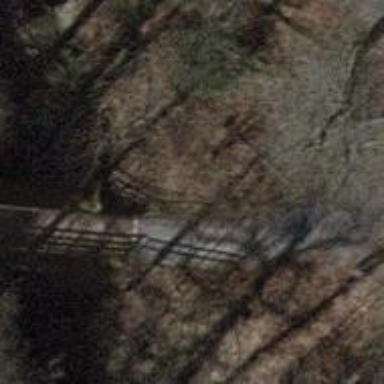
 providing excellent visibility along the trail."